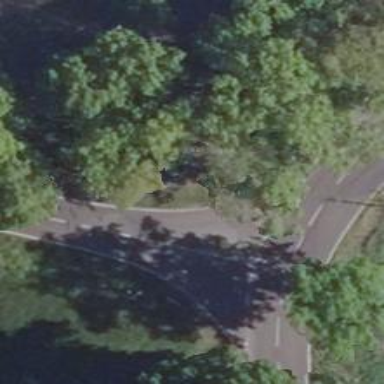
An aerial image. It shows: Road with "give way" sign.